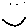
Label: smiley face